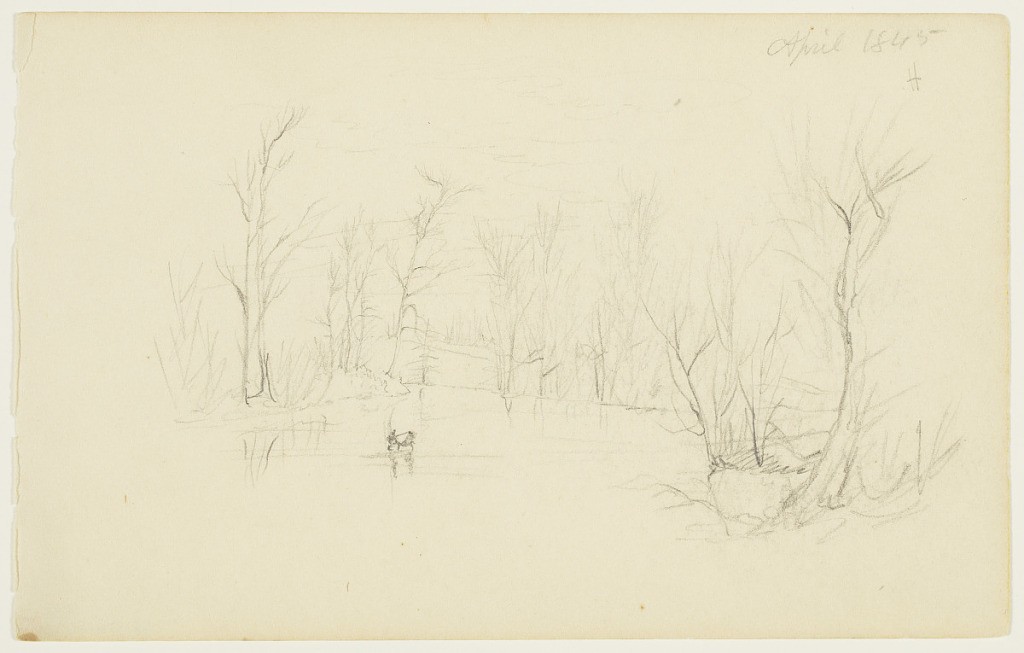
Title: Canoe on a Pond, Hartford, Connecticut
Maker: Frederic Edwin Church, American, 1826–1900
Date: April 1845
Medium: Graphite on white wove paper
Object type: Drawing
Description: Landscape sketch showing a view of two figures in a canoe on a pond in or near Hartford, Connecticut. In the foreground at right, barren, leafless trees line the bank and frame the scene. In the middle distance at center, a canoe is shown floating on the pond with two figures. The pond itself extends around curving banks into the background, where more leafless trees grow on distant banks. Above, puffy clouds are faintly rendered in the sky.